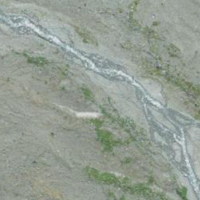
EUNIS habitat code: 48
Species observed at this site:
Aglais urticae